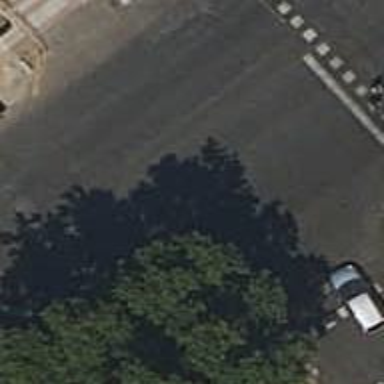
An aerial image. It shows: Road with traffic signals.